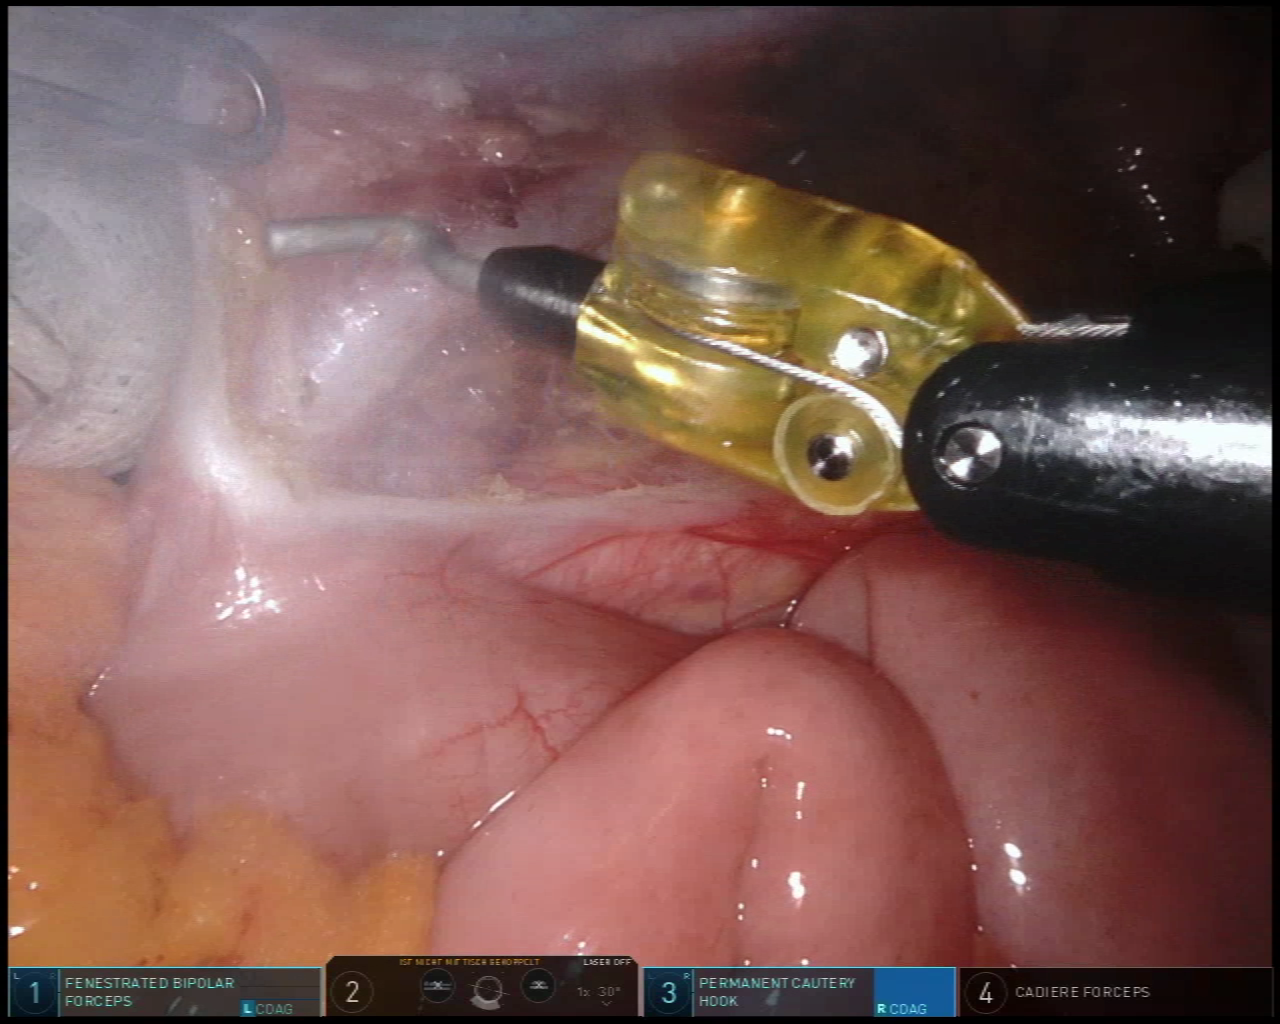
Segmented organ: inferior_mesenteric_artery
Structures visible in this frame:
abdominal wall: no
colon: no
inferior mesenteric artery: yes
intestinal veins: no
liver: no
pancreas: no
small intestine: yes
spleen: no
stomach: no
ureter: no
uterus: no
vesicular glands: no